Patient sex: M
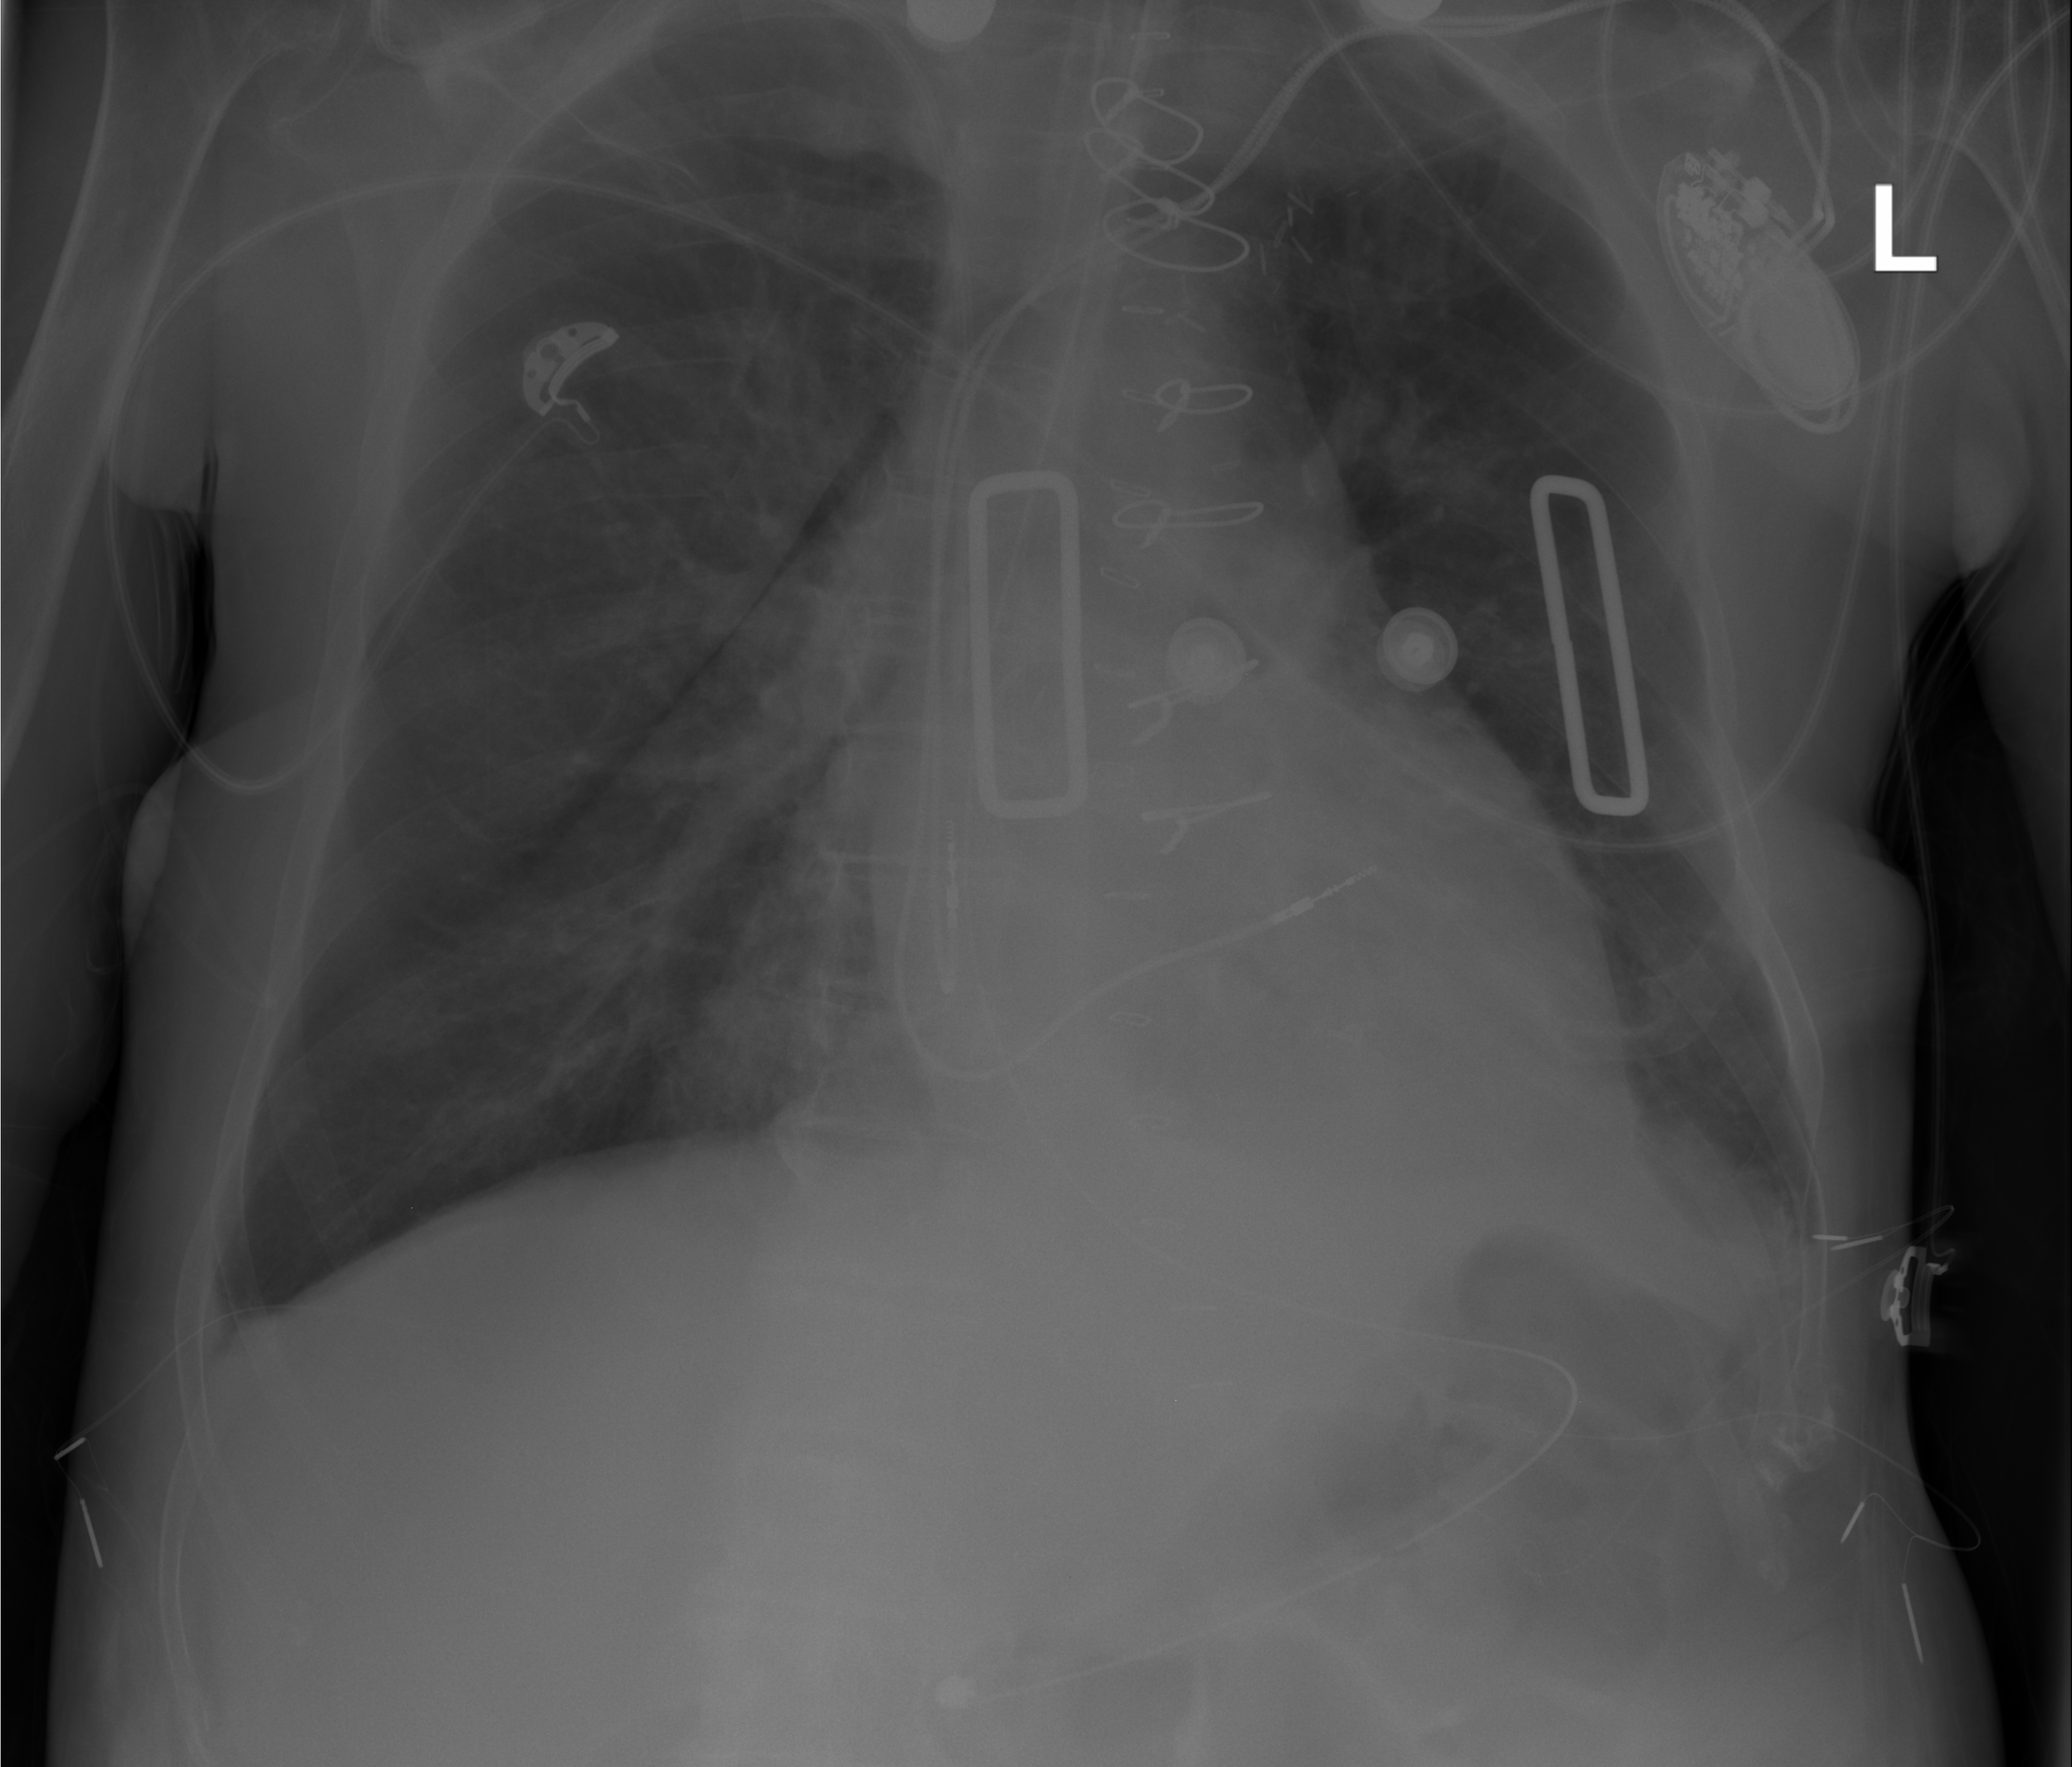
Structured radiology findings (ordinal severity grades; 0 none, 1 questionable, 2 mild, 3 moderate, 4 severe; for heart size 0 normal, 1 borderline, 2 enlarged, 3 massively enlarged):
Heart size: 0
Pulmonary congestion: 2
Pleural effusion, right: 0
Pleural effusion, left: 0
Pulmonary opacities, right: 2
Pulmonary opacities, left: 0
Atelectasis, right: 0
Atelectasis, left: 2